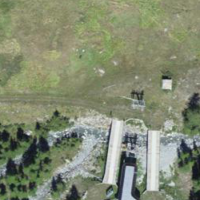
EUNIS habitat code: 26
Species observed at this site:
Rhododendron ferrugineum